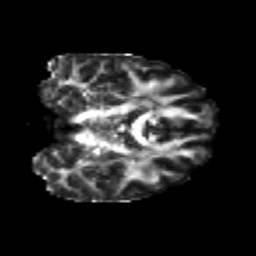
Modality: FA
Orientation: coronal
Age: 22
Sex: male
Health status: healthy
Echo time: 0.074 s